一年级 · 算术
停车场还剩下多少辆车?

己停 15 辆

答: 停车场还剩下 (

) 辆车。
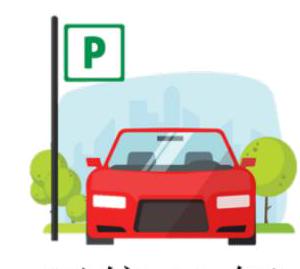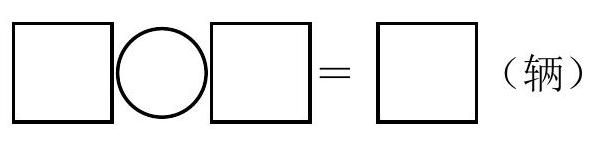
答案: 详解$15-7=8$ (辆) 答: 停车场还剩下 8 辆车。